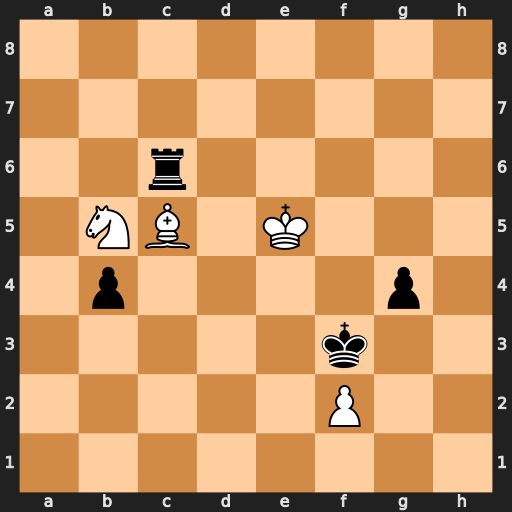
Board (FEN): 8/8/2r5/1NB1K3/1p4p1/5k2/5P2/8
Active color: w
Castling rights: -
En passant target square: -
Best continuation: Nd4+ Kxf2 Nxc6+